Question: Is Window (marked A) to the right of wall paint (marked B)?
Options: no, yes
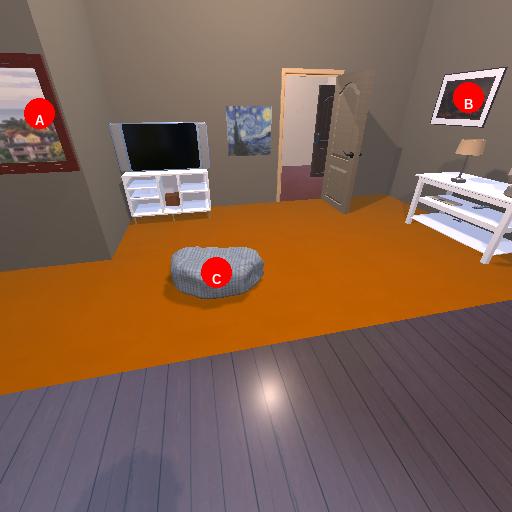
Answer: no